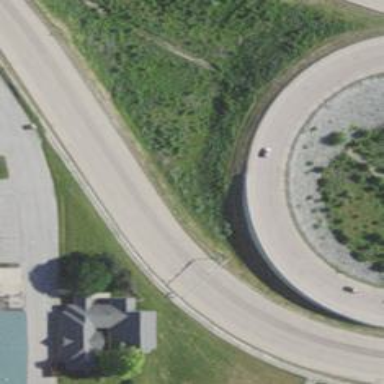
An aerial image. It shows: Motorway offramp with embankment.